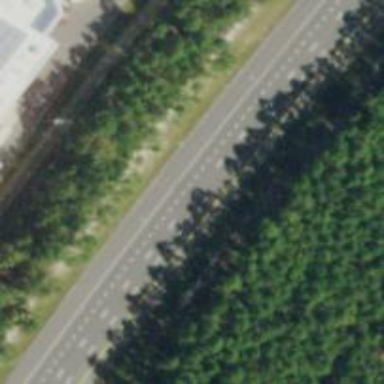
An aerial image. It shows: Asphalt motorway identified as Urban Freeway/Expressway.